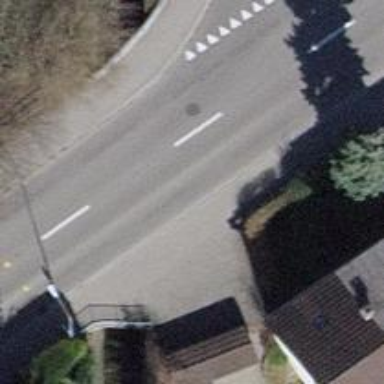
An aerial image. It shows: Secondary road with asphalt surface and dedicated cycle lane.